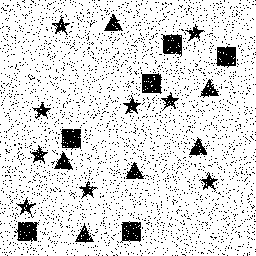
Squares: 6
Triangles: 6
Stars: 9
Total shapes: 21